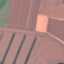
Land use / land cover class: AnnualCrop